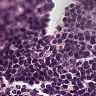
Metastatic tissue present: no